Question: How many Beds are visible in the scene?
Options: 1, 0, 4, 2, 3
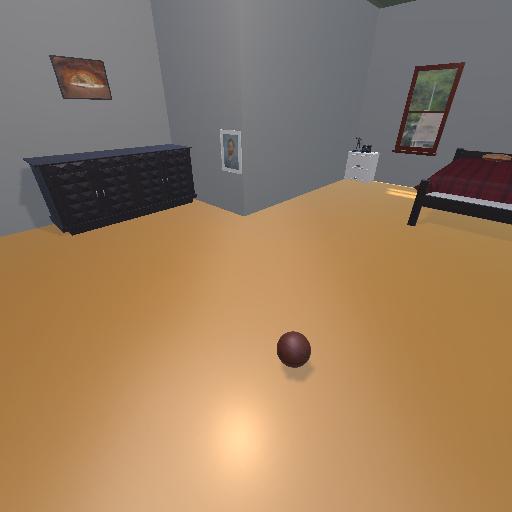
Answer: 1